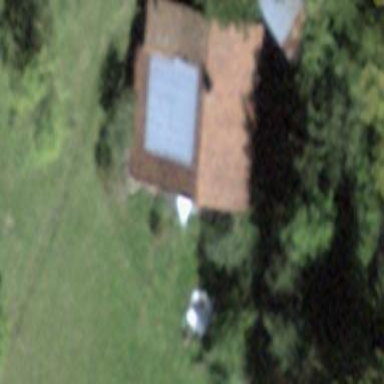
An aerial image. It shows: Cabin is depicted in the image.